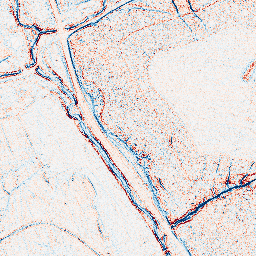
Category: edge_preserving
Decomposition family: anisotropic_diffusion
Decomposition parameters: iterations: 5
kappa: 10
gamma: 0.05
Upsampling method: quintic
Upsampling parameters: scale: 8
Upsampling scale: 8